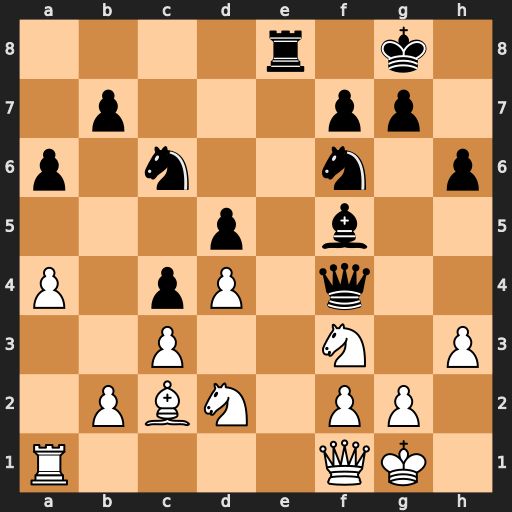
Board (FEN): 4r1k1/1p3pp1/p1n2n1p/3p1b2/P1pP1q2/2P2N1P/1PBN1PP1/R4QK1
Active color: w
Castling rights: -
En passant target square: -
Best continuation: g3 Qxf3 Nxf3